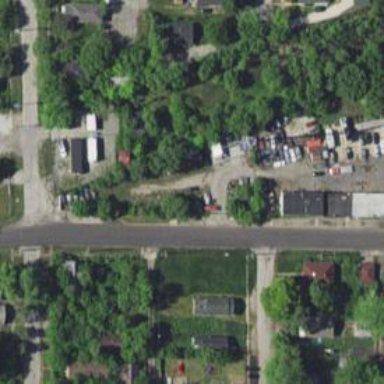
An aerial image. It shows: Alley classified as service road.